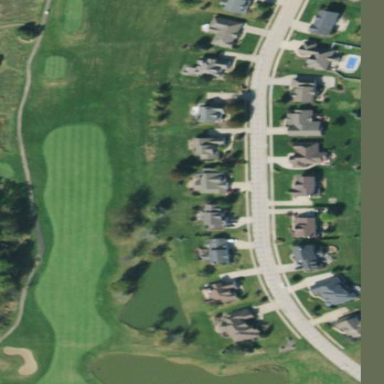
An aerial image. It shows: Grassy golf fairway.